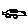
Label: car